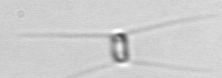
Label: Chaetoceros_tenuissimus